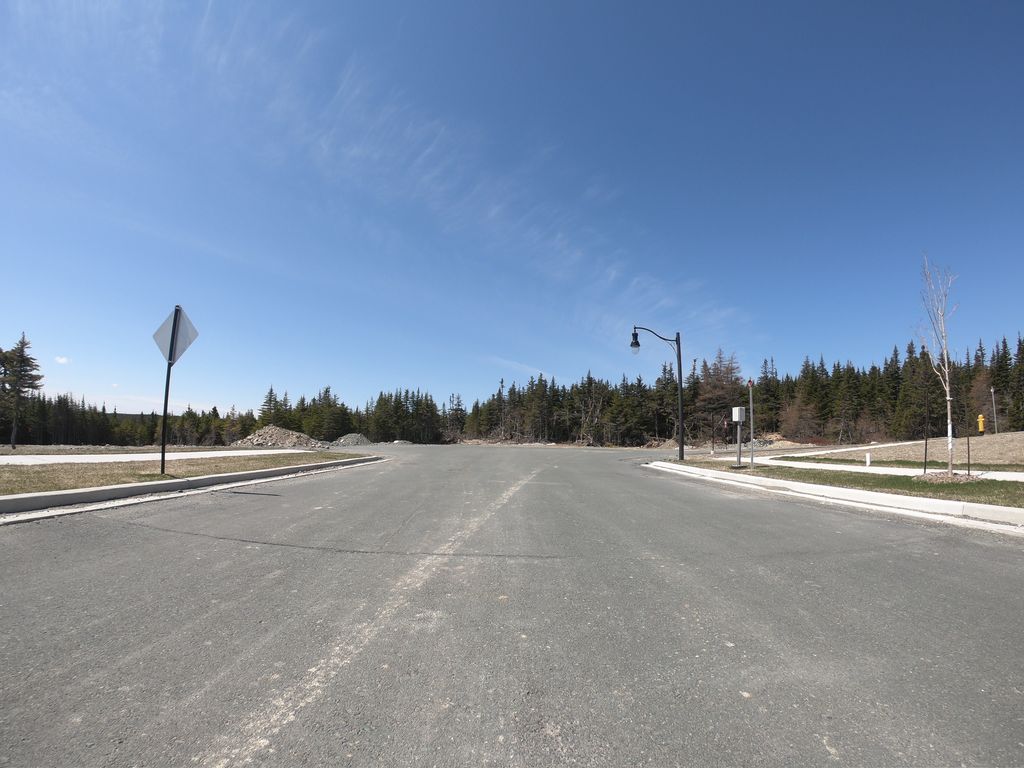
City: st_johns